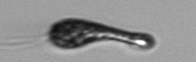
Label: Euglena